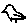
Label: bird